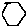
Label: hexagon